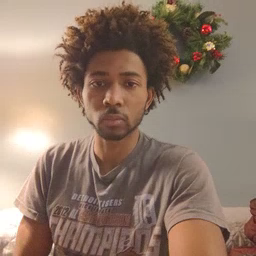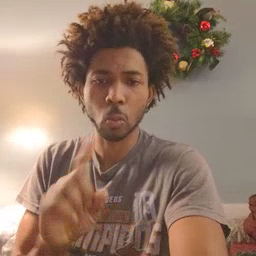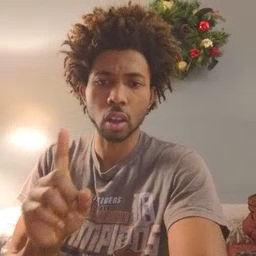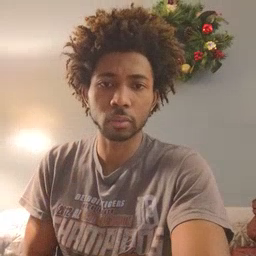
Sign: where